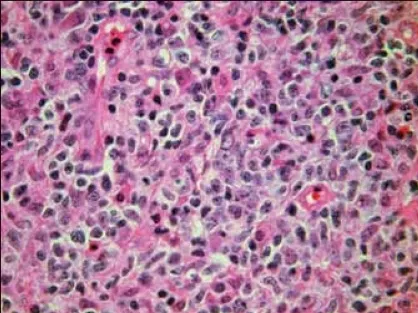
Tumour shows diffuse, large, atypical polymorphic lymphoid infiltrates (H&E, x400).
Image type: pathology (h&e)